Question: I've been working at this for two days and have not had much luck. I have a little, tile image that I'm able to drag and drop anywhere on the screen with a touche's coordinates. My first question is: how can I set the tile images coordinates so that it starts off inside of the green CGRect instead of the top corner screen? In other words, I want to make the green CGRect the image's default location with affecting the users toch coordinates. My next question is how can I code it to where the only other location on the screen that I can drag and drop the image to, is inside the red CGRect? And if more then half of the image is inside the red CGRect, how can I make it snap to the inside of the Red CGRect if someone lets go of it. If more then half of the image is OUTSIDE of the CGRect, I want to animate it back to it's default location. If your going to answer please explain your answer in detail because I'm new to objective-c. Here's a screen shoot of my GUI.

Here is my code so far:
DADViewController.h
'''
#import <UIKit/UIKit.h>
#import "DADView.h"
@interface DADViewController : UIViewController
@property(nonatomic, weak)IBOutlet DADView *dadView;
@end
'''
DADViewController.m
'''
#import "DADViewController.h"
@implementation DADViewController
@synthesize dadView = _dadView;
-(void)setDadView:(DADView *)dadView
{
_dadView = dadView;
[self.dadView setNeedsDisplay];
}
-(void) touchesBegan:(NSSet *)touches withEvent:(UIEvent *)event {
UITouch *touch = [[event allTouches] anyObject];
CGPoint location = [touch locationInView:touch.view];
location.x -= 40;
location.y -= 40;
self.dadView.thePoint = location;
[self.dadView setNeedsDisplay];
}
-(void)touchesMoved:(NSSet *)touches withEvent:(UIEvent *)event {
[self touchesBegan:touches withEvent:event];
}
'''
DADView.h
'''
@interface DADView : UIView
@property(nonatomic) CGPoint thePoint;
@end
'''
DADView.m
'''
#import "DADView.h"
@implementation DADView
@synthesize thePoint = _thePoint;
- (id)initWithFrame:(CGRect)frame
{
self = [super initWithFrame:frame];
if (self) {
// Initialization code
}
return self;
}
- (void)drawRect:(CGRect)rect
{
CGContextRef ctx = UIGraphicsGetCurrentContext();
CGContextSetLineWidth(ctx, 2.0);
CGContextSetStrokeColorWithColor(ctx, [UIColor redColor].CGColor);
CGRect rectangle = CGRectMake(120, 70, 70, 70);
CGContextAddRect(ctx, rectangle);
CGContextStrokePath(ctx);
CGContextSetLineWidth(ctx, 2.0);
CGContextSetStrokeColorWithColor(ctx, [UIColor greenColor].CGColor);
CGRect rectangle2 = CGRectMake(120, 290, 70, 70);
CGContextAddRect(ctx, rectangle2);
CGContextStrokePath(ctx);
UIImage* pngWord = [UIImage imageNamed:@"wordbutton_01.png"];
[pngWord drawAtPoint:self.thePoint];
}
@end
'''
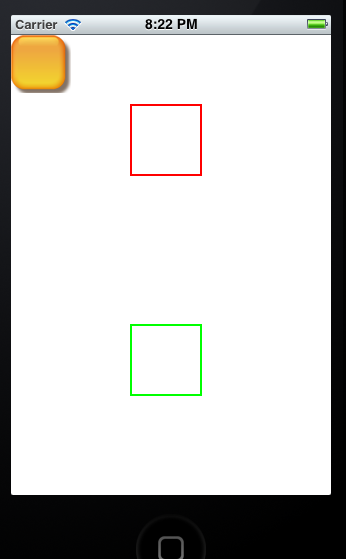
Answer: To set the view at the beginning:
'''
CGRect viewFrame = view.frame;
viewFrame.origin = startingRect.origin;
view.frame = viewFrame;
'''
view is your image, and startingRect is the rect where you want your image to start, and this code in the awakFromNib or in or when you set the image
To check if the image is inside of a frame when being dragged:
'''
-(void)touchesEnded:(NSSet *)touches withEvent:(UIEvent *)event {
CGFloat middleX = CGRectGetMidX(imageView.frame);
CGFloat middleY = CGRectGetMidY(imageView.frame);
if(middleX > rectangle2.origin.x && middleX < CGRectGetMaxX(rectangle2) && middleY > rectangle.origin.y && middleY < CGRectGetMaxY(ractangle2)) {
// if the imageView is inside of the box
}
else imageView.frame = defaultFrame;
'''
imageView is the image that is being moved and rectangle 2 is the frame that you want the imageView in, while default frame is where the image's frame should be set to if it doesn't end in the box